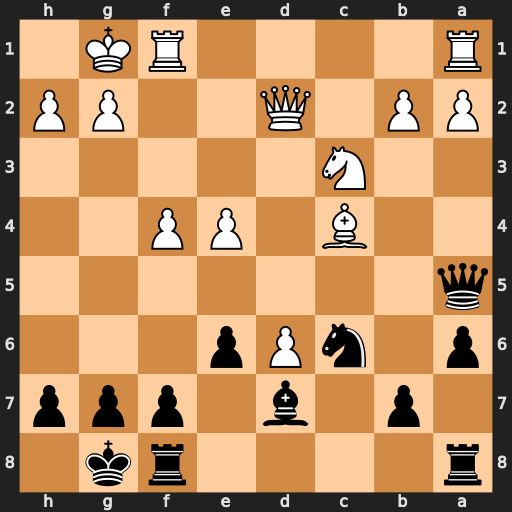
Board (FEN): r4rk1/1p1b1ppp/p1nPp3/q7/2B1PP2/2N5/PP1Q2PP/R4RK1
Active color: b
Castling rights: -
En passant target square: -
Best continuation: Qc5+ Kh1 Qxc4